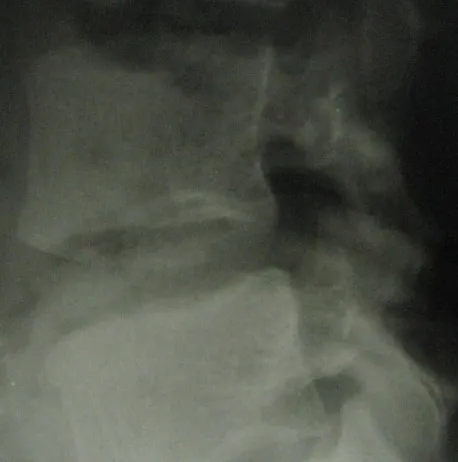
Plain radiography of lumbar area showing bony erosion and widening of the canal (scalloping) at the level of L3 vertebra (arrow).
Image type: radiology (x_ray)